Field crop: maize
Growth stage: 2
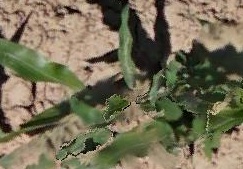
Species: maize